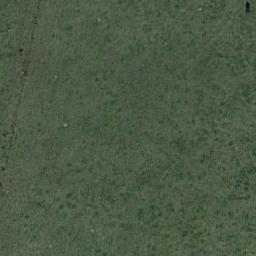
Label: meadow